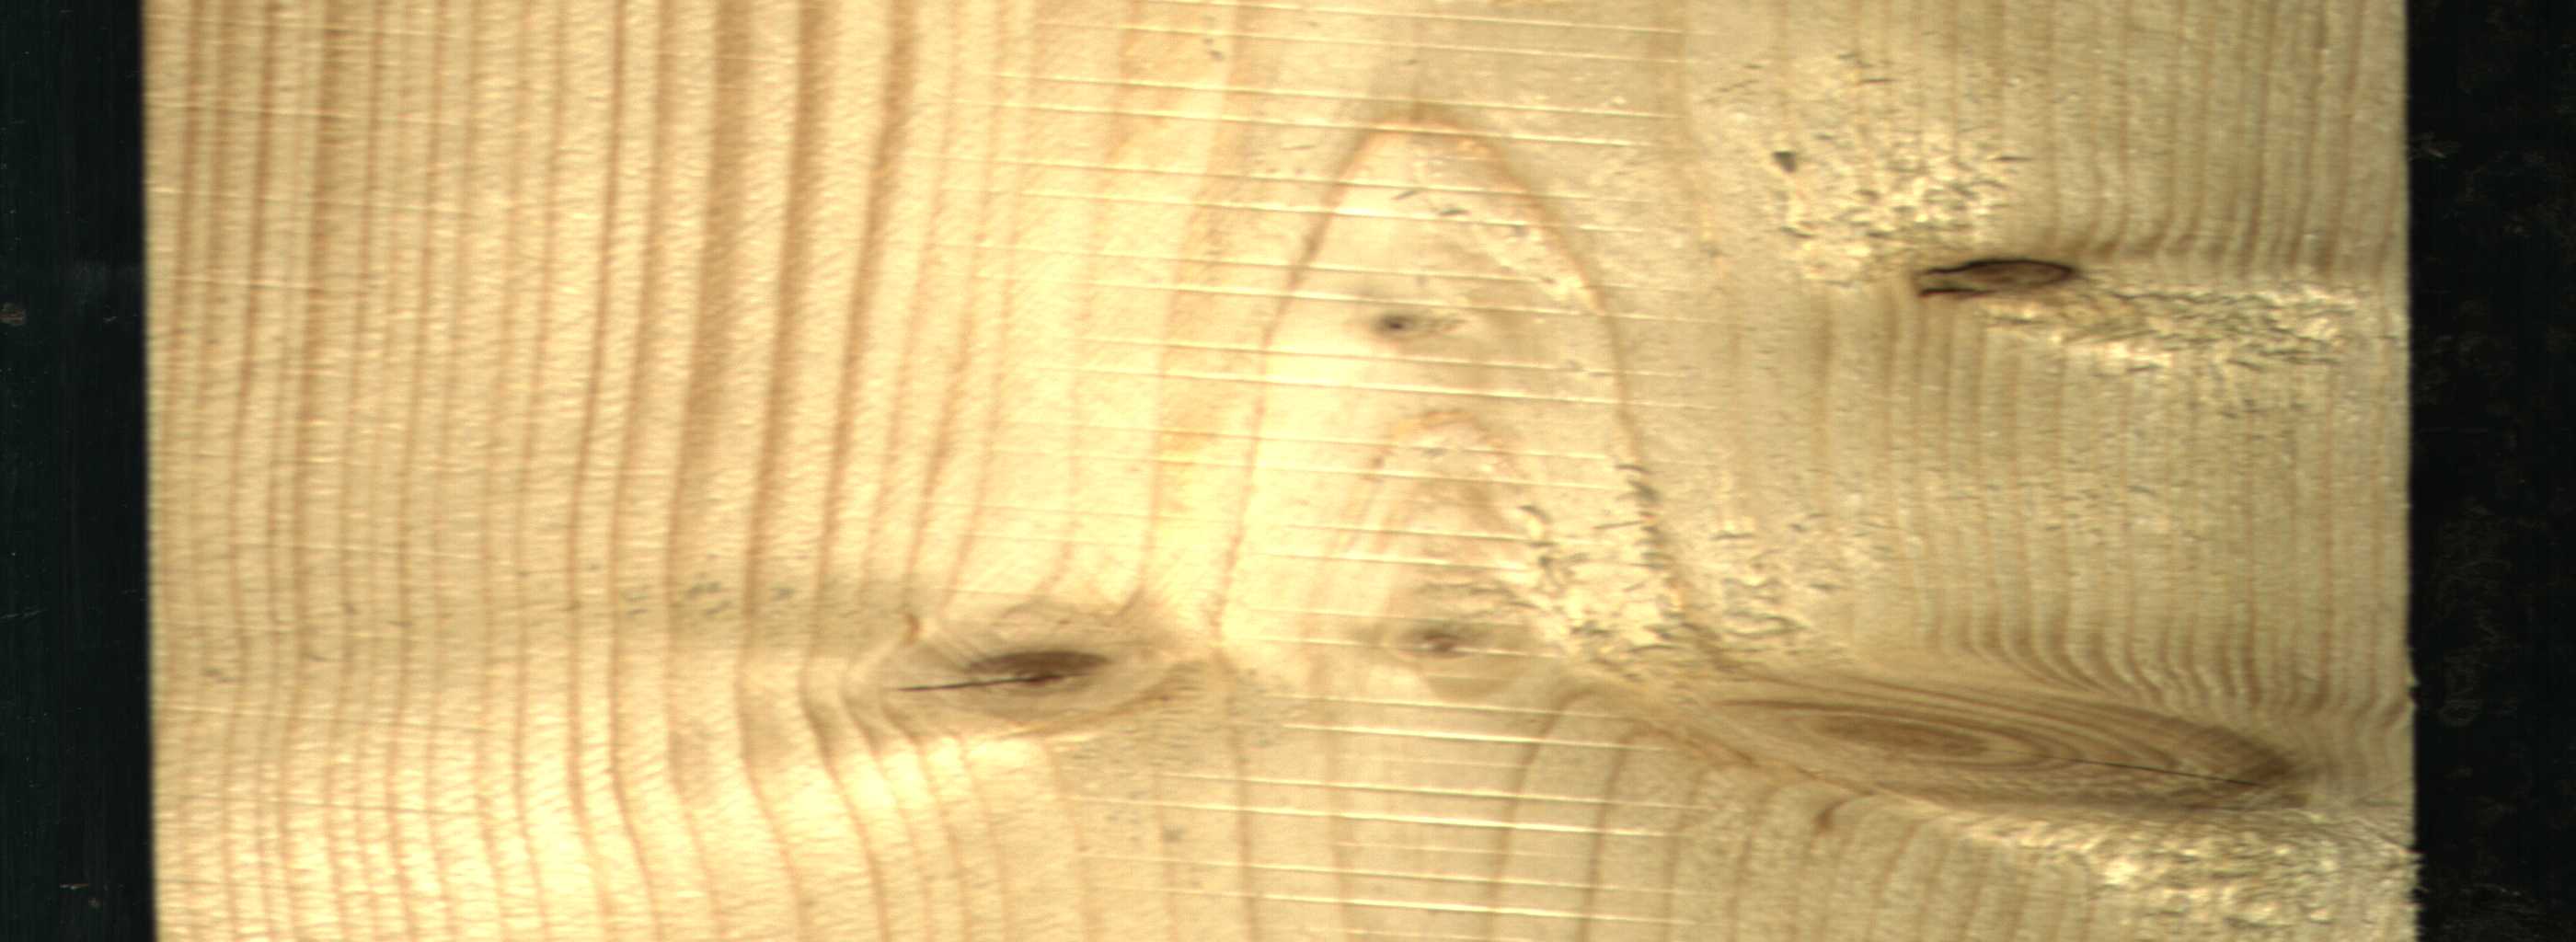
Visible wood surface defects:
knot_with_crack
Dead_Knot
Live_Knot
Live_Knot
Live_Knot